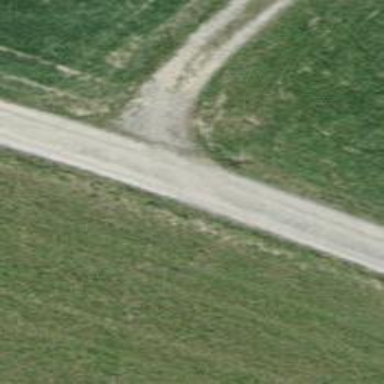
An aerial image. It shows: Pebblestone track with grade2 quality.